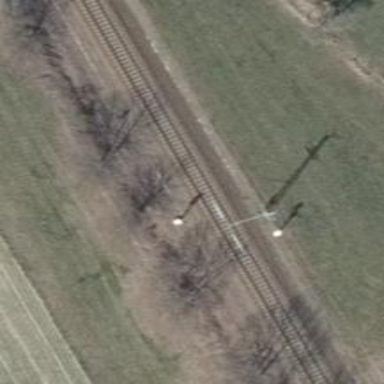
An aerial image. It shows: Railway signal.